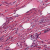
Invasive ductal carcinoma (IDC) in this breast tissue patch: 0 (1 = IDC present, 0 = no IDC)